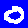
Digit: 0